Field crop: maize
Growth stage: 2
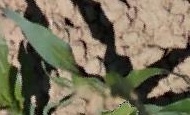
Species: maize